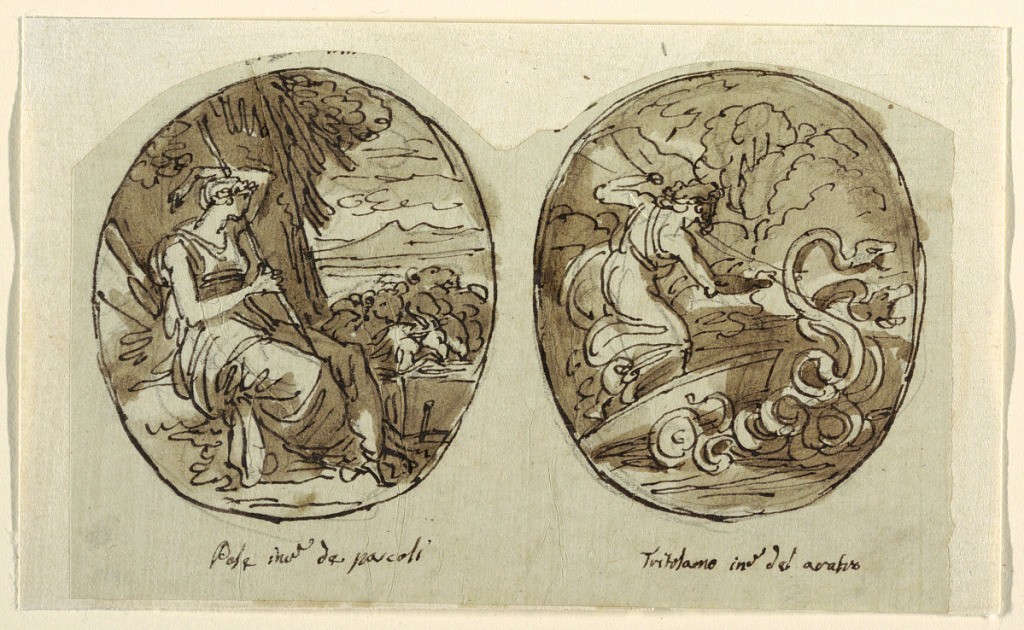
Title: Pales, Triptolemus, Decoration for a Vault, Sala dei Legislatori, Palazzo Conti-Sinibaldi
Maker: Felice Giani, Italian, 1758–1823
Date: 1787–1802
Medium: Pen and ink, brush and bistre wash over black chalk on laid paper
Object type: Drawing
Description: Pales holding shepherd staff shown in profile, seated beneath tree.  Flock of goats and sheep presses around well.  Inscription, Pale inv de pascoli. At right, Triptolemus holds reins of two snakes drawing plow chariot, inscribed Tritolamo inve del aratro.